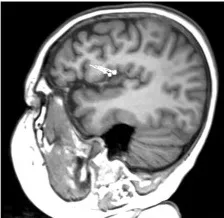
Examinations in the first admission. . T1 coronal.
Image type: radiology (mri)